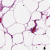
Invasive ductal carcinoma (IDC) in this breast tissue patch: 0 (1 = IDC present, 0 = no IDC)